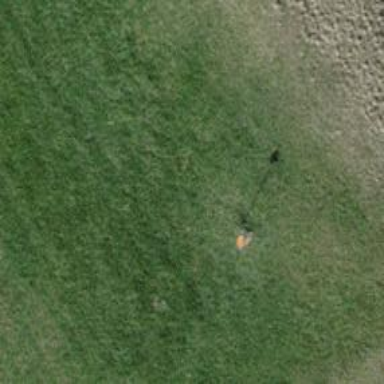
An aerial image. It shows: Aerial marker.